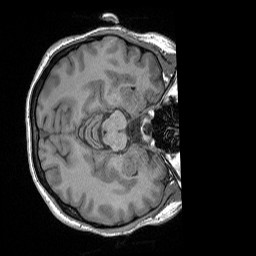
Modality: T1w
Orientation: axial
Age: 27
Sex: female
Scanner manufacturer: siemens
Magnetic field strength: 3 T
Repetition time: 1.56 s
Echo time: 0.00207 s